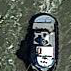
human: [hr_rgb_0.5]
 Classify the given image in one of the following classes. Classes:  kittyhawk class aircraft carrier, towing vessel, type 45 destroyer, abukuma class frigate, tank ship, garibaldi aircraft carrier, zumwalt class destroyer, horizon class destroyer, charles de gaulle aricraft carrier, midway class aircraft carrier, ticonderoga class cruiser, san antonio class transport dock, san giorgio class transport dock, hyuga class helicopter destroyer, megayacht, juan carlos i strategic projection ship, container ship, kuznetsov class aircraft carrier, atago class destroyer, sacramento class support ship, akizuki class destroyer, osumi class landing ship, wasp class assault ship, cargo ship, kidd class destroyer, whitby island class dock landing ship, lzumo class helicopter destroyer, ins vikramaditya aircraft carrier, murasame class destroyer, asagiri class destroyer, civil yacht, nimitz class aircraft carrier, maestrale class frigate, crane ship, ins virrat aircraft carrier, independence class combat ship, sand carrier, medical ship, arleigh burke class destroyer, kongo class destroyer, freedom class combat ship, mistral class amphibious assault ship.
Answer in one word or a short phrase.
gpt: Towing vessel